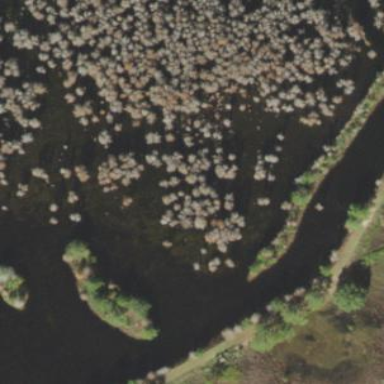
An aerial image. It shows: Swamp in wetland area.